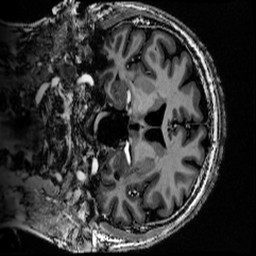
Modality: MP2RAGE
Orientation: coronal
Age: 47
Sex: male
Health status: healthy